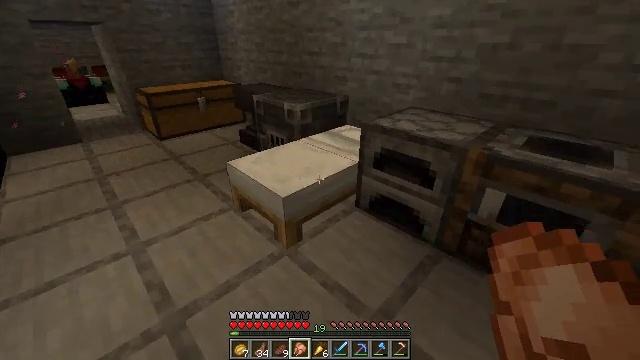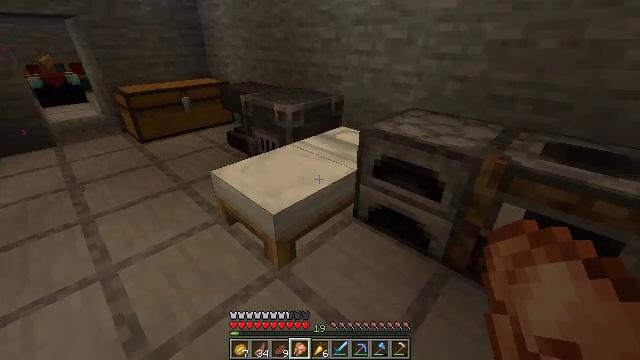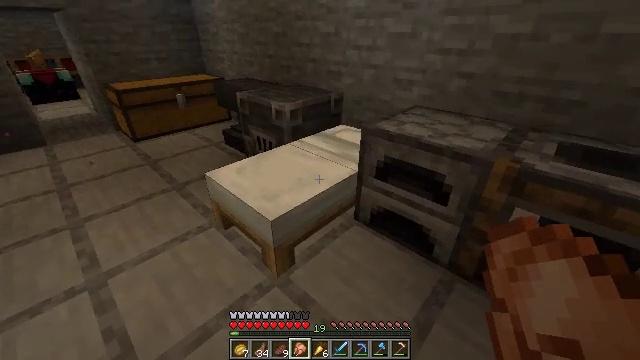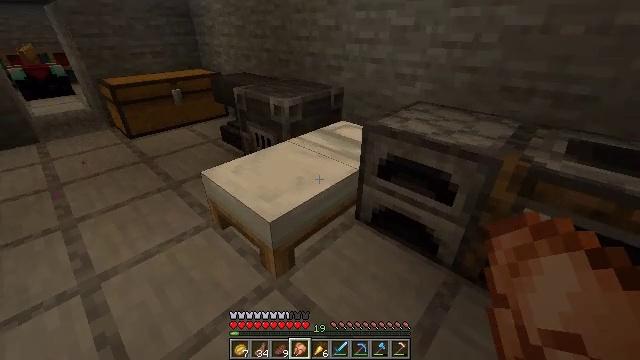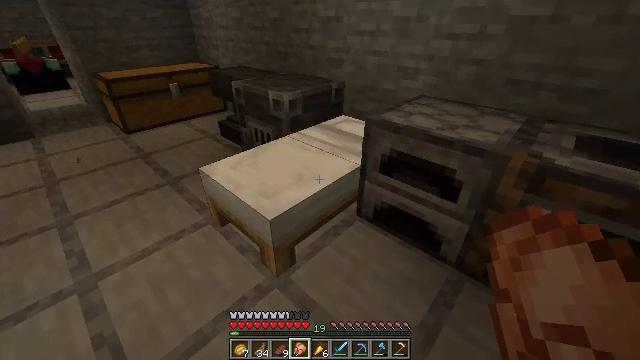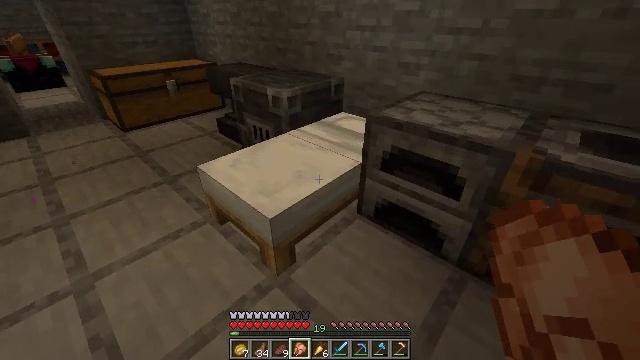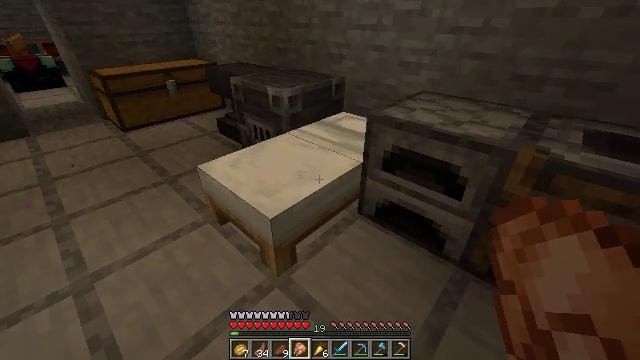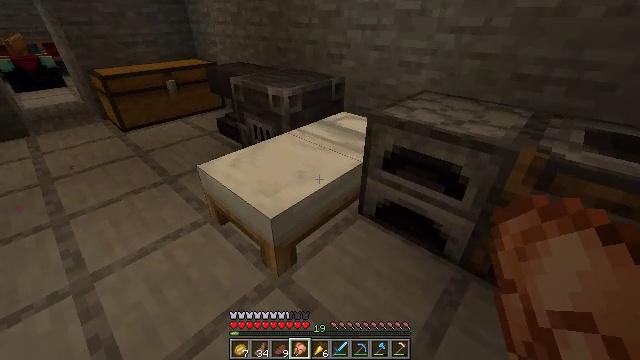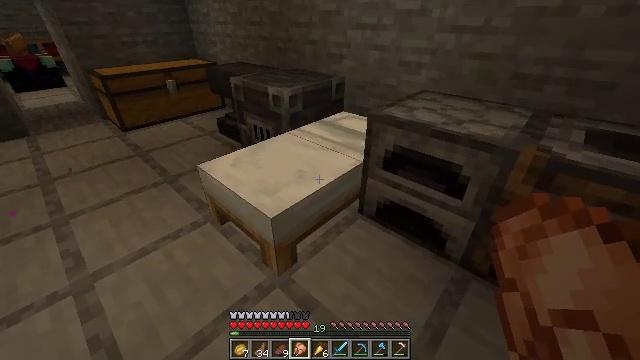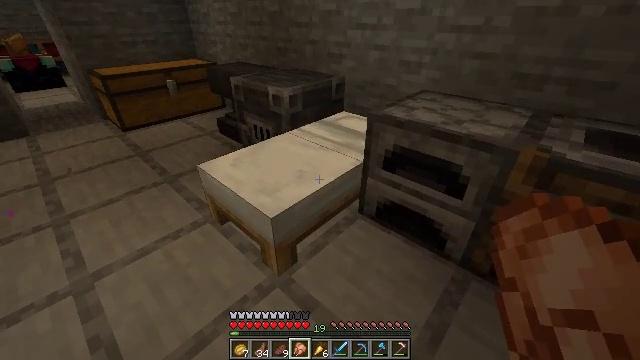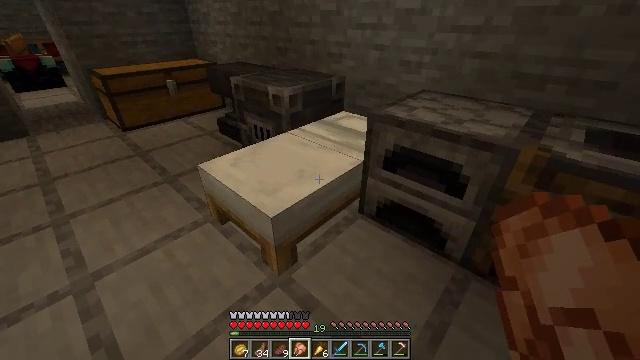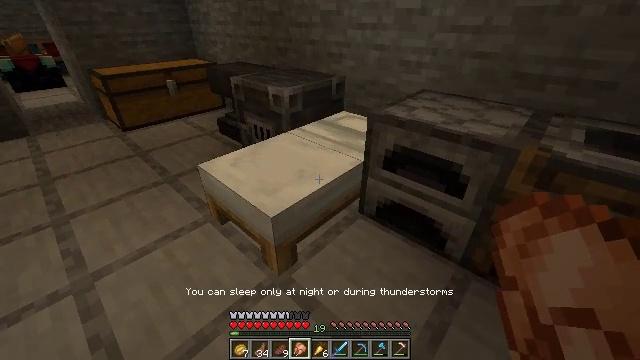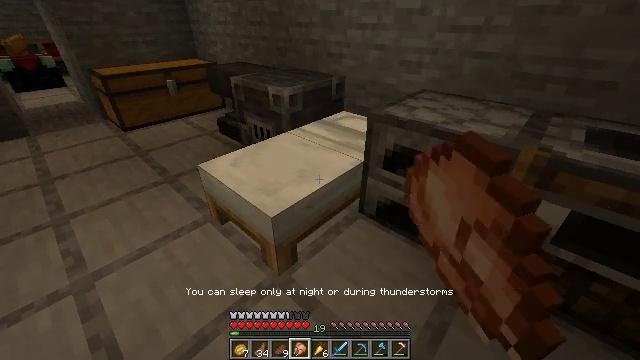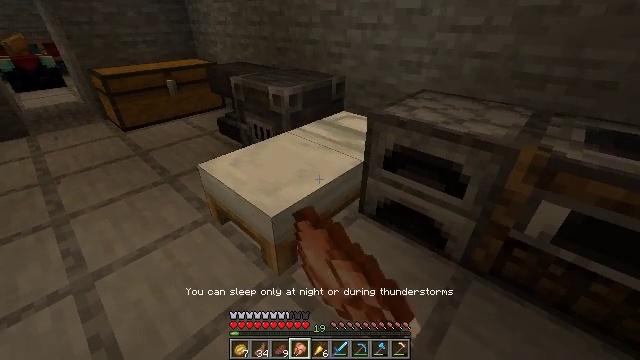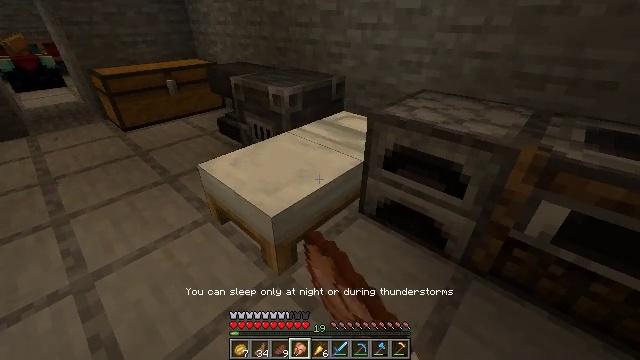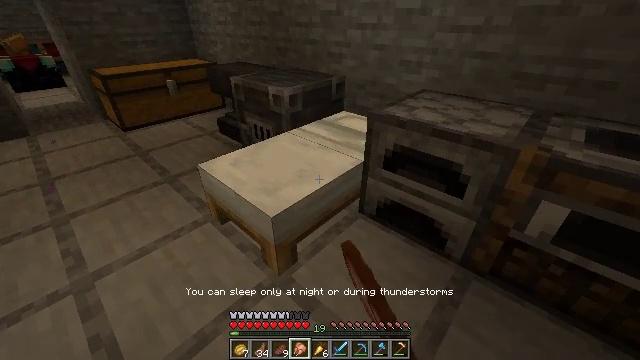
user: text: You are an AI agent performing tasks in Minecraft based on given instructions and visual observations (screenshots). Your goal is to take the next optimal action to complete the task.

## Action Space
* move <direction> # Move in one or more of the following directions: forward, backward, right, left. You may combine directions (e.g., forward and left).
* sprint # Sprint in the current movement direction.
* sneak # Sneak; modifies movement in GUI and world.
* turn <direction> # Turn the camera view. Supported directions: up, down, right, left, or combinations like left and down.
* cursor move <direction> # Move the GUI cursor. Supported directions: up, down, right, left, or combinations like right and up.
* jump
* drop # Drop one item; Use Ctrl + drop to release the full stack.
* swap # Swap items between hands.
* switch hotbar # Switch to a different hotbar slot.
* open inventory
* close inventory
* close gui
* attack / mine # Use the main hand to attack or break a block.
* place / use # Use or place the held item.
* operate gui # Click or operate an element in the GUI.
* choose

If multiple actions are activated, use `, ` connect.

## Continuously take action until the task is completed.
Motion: motion action
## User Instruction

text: Break the mature wheat plants.
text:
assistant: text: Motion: move forward, turn right
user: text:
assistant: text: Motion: no_op
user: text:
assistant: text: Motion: turn down
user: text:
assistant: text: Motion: turn down
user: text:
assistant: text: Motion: no_op
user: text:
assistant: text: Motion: use / place
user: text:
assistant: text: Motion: use / place
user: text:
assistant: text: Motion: use / place
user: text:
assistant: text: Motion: use / place
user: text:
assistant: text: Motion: use / place
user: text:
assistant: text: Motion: no_op
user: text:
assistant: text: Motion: no_op
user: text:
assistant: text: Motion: no_op
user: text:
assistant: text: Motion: no_op
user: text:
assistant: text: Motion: no_op
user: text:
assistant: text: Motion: no_op
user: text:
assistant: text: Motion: no_op
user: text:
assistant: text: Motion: no_op
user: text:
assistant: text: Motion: no_op
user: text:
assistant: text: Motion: no_op
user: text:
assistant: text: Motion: no_op
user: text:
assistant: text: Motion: no_op
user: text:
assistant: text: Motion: no_op
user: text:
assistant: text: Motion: turn left
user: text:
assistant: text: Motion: turn left
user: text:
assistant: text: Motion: turn left and up
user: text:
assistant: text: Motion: move forward, turn left and up
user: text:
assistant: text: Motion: move forward and move left
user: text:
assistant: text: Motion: move forward and move left
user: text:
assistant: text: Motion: move forward and move left